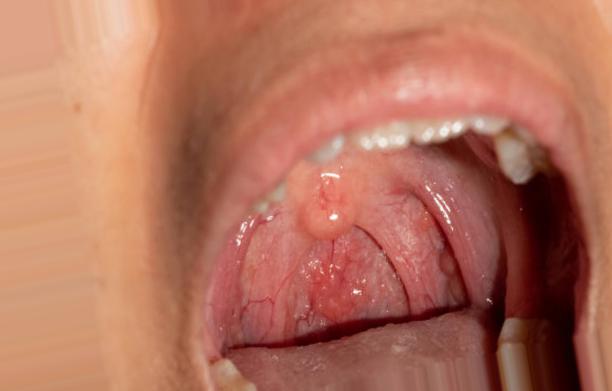
Condition: Mouth Ulcer